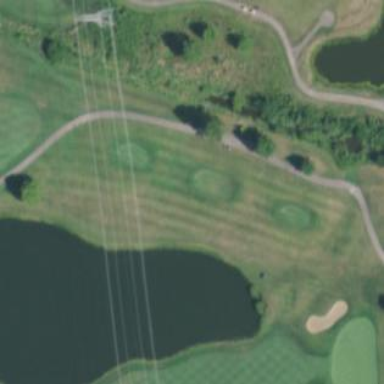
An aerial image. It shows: Water hazard on golf course.